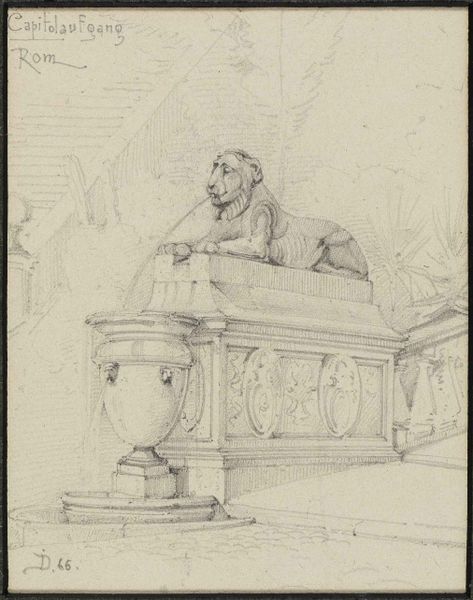
Titel: Ehemaliger Brunnen am Treppenaufgang zum Kapitol in Rom
Künstler: Josef Wilhelm Durm
Standort: Karlsruhe
Institution: Staatliche Kunsthalle Karlsruhe
Schlagwörter: baum, dunkel, feder, kopf, schatten, wasser, weiß, bäume, fluss, braun, grau, hell, licht, marmor, nase, ohr, pfeiler, raum, schwarz, skizze, säule, zeichnung, hund, park, schloss, tier, hochformat, muster, ornament, architektur, augen, gesicht, sockel, stein, signatur, brüstung, boden, figur, kelch, sitzend, blatt, pflanze, pflanzen, ohren, zart, brunnen, oval, rund, amphore, krug, skulptur, statue, vase, fell, mähne, relief, schrift, papier, liegen, italien, perspektive, pflaster, studie, datierung, gelände, grafik, linien, sepia, treppe, treppen, detail, datum, dekor, ornamente, verzierung, aufgang, deutsch, farn, geländer, palme, pfoten, stufe, stufen, podest, edel, liegend, katze, hell dunkel, eingang, deckel, gefäß, antike, medaillon, münchen, balustrade, kohle, denkmal, rippen, druck, schraffur, radierung, stich, seite, schwarzweiß, text, buchstaben, strich, strahl, beschriftung, bleistift, entwurf, bleistiftzeichnung, rom, portal, römer, spritzen, serie, gesims, sarg, quader, zahl, grab, einfarbig, maul, mittelalter, treppenhaus, plan, ballustrade, fontäne, wasserstrahl, löwe, konsole, basis, pokal, postament, pyramide, urne, brunne, wasserspeier, tatzen, verzierungen, schwach, römisch, grabmal, kapitol, sphinx, ägyptisch, skupltur, bauwerk, bauplastik, roma, treppenaufgang, grabmahl, st peter, sarkophag, treffe, medaillons, ruhend, bleistif, tiger, epitaph, löwin, speien, römisches reich, steintreppe, skizziert, gepard, kartuschen, biest, krater, steinern, sark, aphore, capitol, d, 1846, saule, 45, 46, wassserspeier, 66, cameo, capitolaufgang, sarkopfag, medailons, kappitol, treppenstuge, 1866, schrifzug, d66, teländer, italilen, setinskulptur, treppenportal, capitalaufgang rom, caputol, poodest, d.66, capitolaufgang in rom, kapitoö, drer, geö